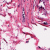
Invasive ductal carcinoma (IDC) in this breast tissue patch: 0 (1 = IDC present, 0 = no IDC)